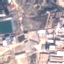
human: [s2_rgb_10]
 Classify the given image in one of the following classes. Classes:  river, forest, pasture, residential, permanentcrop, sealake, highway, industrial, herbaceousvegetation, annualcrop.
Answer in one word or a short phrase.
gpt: Industrial